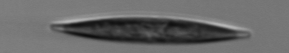
Label: Pleurosigma